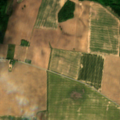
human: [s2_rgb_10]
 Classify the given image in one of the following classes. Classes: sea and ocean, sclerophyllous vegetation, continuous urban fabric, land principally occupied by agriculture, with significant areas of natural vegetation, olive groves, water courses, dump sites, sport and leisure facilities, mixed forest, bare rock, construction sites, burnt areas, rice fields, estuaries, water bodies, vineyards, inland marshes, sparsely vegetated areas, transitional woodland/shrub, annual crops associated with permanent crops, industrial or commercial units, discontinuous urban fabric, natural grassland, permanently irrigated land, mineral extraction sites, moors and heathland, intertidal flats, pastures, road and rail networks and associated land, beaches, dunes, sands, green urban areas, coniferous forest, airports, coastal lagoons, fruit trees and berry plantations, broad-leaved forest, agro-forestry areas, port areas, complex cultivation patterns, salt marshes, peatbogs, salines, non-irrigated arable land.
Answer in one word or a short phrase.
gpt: non-irrigated arable land, broad-leaved forest